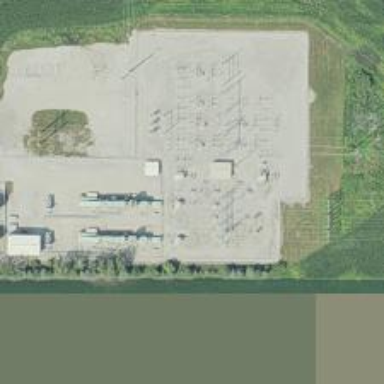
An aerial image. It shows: Switch used for power control.